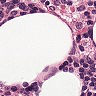
Metastatic tissue present: no